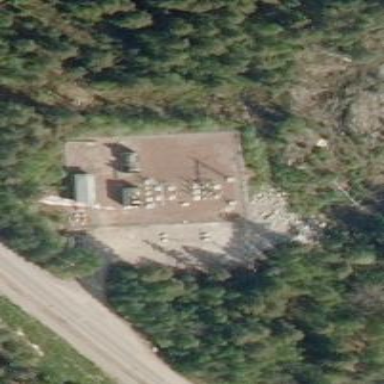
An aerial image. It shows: Power substation.